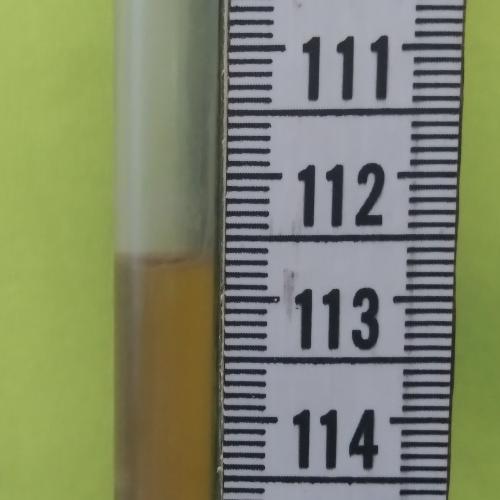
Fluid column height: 112.7 cm